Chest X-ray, PA view. Patient: 23 years old, sex F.
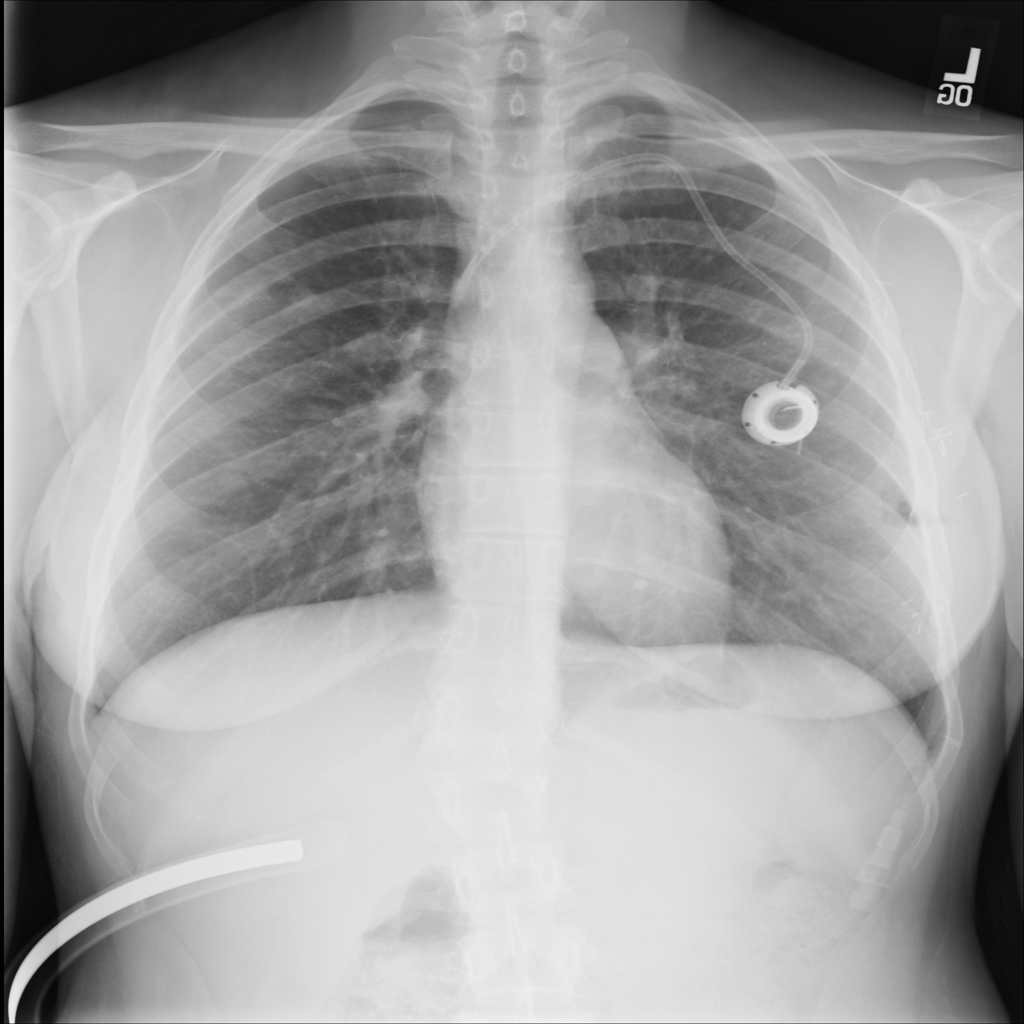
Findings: No Finding